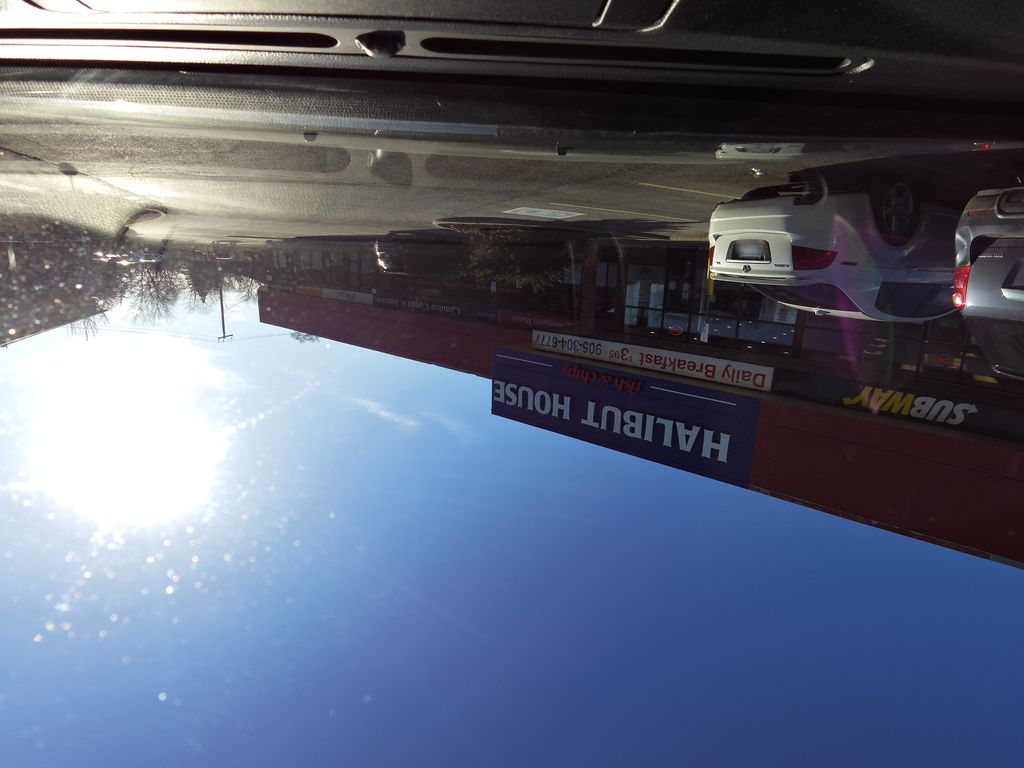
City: hamilton